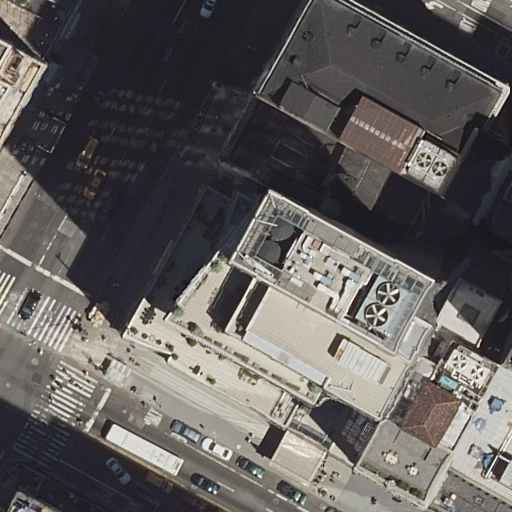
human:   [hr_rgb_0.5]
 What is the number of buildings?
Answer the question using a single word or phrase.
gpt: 8

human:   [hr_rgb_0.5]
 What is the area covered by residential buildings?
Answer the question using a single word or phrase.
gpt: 1540m2

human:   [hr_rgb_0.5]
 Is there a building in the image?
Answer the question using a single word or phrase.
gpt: yes

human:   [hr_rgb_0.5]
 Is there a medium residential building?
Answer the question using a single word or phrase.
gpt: no

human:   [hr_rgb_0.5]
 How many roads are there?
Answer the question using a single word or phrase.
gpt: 7

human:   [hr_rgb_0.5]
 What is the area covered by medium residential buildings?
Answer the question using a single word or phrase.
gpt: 0m2

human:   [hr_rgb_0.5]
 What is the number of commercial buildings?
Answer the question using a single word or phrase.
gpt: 5

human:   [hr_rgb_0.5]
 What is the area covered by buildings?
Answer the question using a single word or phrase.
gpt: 4691m2

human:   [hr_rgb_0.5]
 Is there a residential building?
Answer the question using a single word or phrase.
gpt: yes

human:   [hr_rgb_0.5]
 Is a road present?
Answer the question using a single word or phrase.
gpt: yes

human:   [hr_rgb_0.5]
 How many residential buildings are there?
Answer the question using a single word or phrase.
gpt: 3

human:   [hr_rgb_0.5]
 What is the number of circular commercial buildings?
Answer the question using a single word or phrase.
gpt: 0

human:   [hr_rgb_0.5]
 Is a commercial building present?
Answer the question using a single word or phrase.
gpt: yes

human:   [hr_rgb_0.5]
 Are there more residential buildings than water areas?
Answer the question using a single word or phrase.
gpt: yes

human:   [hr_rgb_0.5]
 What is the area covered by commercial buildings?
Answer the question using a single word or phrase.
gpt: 3151m2

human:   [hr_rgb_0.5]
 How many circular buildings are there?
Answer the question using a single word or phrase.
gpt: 0

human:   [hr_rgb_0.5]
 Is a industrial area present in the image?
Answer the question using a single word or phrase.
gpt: no

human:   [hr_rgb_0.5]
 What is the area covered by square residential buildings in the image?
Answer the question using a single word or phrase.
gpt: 0m2

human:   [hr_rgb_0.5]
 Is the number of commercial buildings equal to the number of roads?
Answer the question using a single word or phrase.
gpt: no

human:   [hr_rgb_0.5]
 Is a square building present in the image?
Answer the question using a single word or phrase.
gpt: no

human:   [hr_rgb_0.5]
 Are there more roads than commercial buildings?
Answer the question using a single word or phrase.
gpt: yes

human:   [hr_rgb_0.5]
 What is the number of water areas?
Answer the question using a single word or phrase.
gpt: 0

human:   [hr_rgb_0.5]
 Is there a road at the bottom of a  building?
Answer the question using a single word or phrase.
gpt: yes

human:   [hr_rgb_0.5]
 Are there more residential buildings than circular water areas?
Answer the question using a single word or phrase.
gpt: yes

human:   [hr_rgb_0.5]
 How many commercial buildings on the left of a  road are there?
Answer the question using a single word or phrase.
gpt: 4

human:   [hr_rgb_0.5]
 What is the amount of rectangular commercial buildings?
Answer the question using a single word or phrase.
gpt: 2

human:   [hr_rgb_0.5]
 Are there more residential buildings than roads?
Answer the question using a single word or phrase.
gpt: no

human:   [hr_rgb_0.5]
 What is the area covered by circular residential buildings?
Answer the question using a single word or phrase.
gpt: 0m2

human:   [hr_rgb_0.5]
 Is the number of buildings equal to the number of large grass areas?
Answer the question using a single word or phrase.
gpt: no

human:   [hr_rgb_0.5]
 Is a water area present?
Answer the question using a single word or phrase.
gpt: no

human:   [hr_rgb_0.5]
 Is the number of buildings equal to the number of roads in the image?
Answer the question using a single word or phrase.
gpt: no

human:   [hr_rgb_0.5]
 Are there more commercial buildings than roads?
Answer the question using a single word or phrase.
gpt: no

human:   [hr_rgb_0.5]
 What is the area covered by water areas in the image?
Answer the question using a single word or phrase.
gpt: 0m2

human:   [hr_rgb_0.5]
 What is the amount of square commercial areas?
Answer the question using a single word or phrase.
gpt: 0

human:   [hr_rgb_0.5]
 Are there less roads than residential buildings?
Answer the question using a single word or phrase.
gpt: no

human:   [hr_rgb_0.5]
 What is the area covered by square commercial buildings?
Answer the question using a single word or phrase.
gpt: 0m2

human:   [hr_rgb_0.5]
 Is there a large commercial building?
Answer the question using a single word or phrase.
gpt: yes

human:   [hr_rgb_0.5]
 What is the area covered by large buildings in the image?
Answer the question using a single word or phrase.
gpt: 4273m2

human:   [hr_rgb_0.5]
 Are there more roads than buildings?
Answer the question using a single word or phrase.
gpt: no

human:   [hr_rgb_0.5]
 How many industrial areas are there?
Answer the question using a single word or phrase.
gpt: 0

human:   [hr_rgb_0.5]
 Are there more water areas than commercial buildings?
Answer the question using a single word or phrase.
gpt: no

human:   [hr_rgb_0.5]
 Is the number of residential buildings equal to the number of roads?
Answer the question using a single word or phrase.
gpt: no

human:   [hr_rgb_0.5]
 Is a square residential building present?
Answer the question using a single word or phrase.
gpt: no

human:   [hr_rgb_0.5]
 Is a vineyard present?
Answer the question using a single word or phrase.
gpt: no

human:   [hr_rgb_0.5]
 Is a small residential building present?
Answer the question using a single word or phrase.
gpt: yes

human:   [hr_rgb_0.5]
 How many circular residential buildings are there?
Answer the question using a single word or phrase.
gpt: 0

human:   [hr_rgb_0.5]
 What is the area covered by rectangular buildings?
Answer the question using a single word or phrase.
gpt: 839m2

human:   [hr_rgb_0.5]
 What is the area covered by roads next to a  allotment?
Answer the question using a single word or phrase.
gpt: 0m2

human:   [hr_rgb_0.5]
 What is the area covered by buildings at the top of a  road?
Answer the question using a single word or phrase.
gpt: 3611m2

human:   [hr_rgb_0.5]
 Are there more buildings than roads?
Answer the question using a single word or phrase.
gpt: yes

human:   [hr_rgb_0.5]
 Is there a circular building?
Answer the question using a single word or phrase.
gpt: no

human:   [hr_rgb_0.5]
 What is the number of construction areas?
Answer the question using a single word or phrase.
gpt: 0

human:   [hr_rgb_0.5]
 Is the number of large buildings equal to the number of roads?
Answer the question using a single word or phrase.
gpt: no

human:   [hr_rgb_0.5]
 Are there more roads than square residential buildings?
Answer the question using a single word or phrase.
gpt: yes

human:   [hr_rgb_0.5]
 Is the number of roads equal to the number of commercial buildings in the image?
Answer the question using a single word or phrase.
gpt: no

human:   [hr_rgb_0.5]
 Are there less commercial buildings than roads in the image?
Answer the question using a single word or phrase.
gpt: yes

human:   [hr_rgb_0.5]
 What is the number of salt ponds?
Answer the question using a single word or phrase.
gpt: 0

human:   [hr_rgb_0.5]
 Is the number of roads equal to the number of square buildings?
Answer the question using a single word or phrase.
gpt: no

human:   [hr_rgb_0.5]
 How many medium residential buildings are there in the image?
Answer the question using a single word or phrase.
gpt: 0

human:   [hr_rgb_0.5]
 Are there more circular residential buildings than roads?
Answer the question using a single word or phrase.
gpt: no

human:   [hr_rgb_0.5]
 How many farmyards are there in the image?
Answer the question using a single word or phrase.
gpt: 0

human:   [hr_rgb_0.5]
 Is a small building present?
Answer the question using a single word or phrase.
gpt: yes

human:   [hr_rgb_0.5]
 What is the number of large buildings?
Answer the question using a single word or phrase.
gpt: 4

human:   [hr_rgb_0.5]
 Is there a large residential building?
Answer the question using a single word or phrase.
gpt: yes